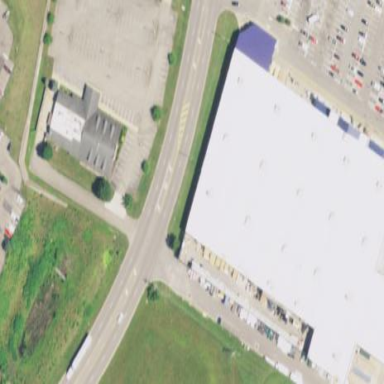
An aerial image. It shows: Retail building.